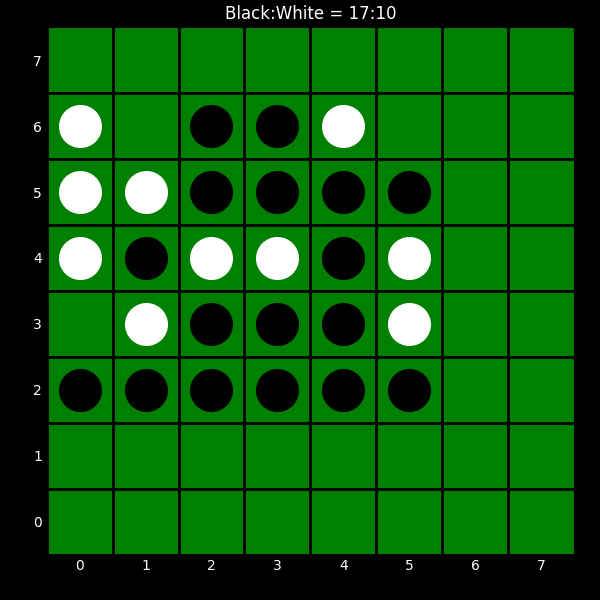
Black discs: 17
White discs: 10